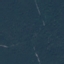
Label: Forest